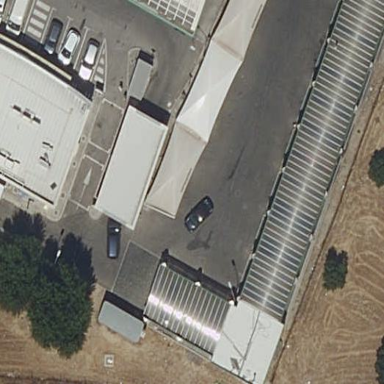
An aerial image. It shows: Building housing car wash facility.